Question: Given a description of the three-view drawing of a solid figure, find the maximum number of small cubes that the solid figure can be composed of when the three-view constraints are met.
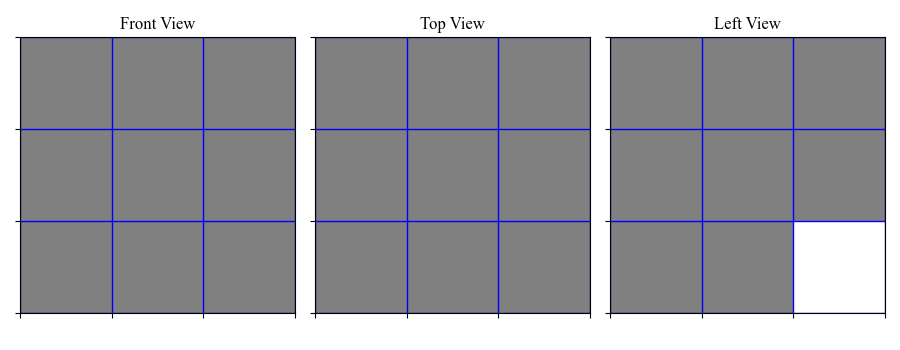
Answer: 24